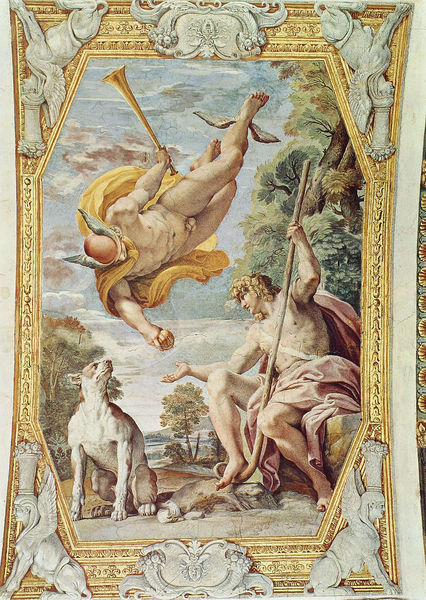
Titel: Deckenfresken der Galleria Farnese
Künstler: Annibale Carracci
Standort: Rom, Palazzo Farnese (EU - I - Latium)
Schlagwörter: akt, baum, flügel, gemälde, himmel, mann, nackt, umhang, wolken, bäume, gelb, landschaft, sitzen, szene, hund, tier, barock, rahmen, natur, gold, rosa, stock, relief, stab, stuck, helm, skulpturen, götter, sturz, griechenland, fresko, hermes, fanfare, hirtenstab, merkur, hirte, mystik, deckenmalerei, trompete, sphingen, ikarus, cherubim, stürzend